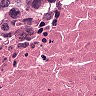
Metastatic tissue present: yes